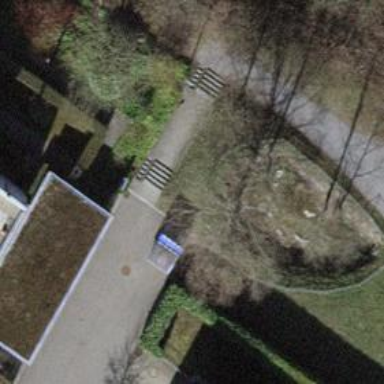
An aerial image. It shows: Set of steps on the road with ramp.